The image folds the raw vibration samples of a bearing signal into a 2-D grayscale square (signal-to-image encoding). Classify the bearing condition as one of: normal, inner_race, outer_race, ball.
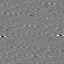
Answer: ball